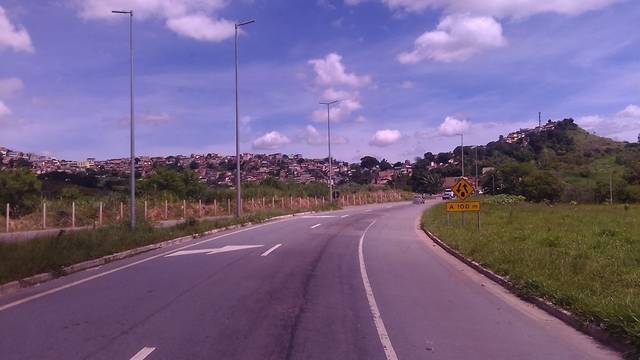
Region: Brazil
Coordinates: -19.871, -43.887